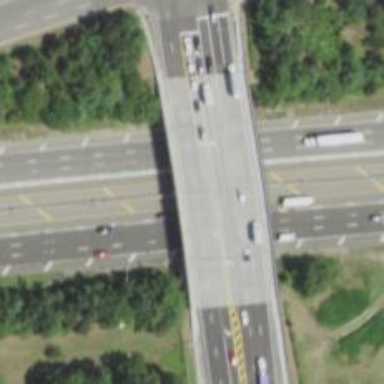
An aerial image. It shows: Trunk highway bridge.